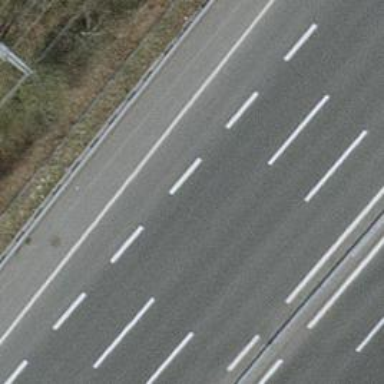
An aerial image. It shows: Asphalt motorway.